Question: I am attempting to display a '.tif' in Java using a minimal number of additional libraries:
'''
import javax.imageio.ImageIO;
import javax.swing.ImageIcon;
import javax.swing.JFrame;
import javax.swing.JLabel;
import javax.swing.WindowConstants;
import javax.media.jai.widget.*;
import it.geosolutions.imageio.utilities.*;
import it.geosolutions.imageioimpl.plugins.tiff.*;
import com.sun.media.imageioimpl.common.*;
public static void main(String[] args) {
try {
File f = new File("image.tif");
BufferedImage tif = ImageIO.read(f);
ImageIcon ic = new ImageIcon(tif);
JFrame frame = new JFrame();
frame.setDefaultCloseOperation(WindowConstants.EXIT_ON_CLOSE);
JLabel label = new JLabel(ic);
frame.add(label);
frame.setVisible(true);
} catch (IOException e) {
e.printStackTrace();
}
}
'''
The libraries I'm using are:
'''
jai-core-1.1.3.jar
jai-imageio-1.1.jar
imageio-ext-tiff.1.1.3.jar
imageio-ext-utilities.1.1.3.jar
'''
From here: <URL>
However, the displayed image is:

which is decidedly the original image. Nor are any errors being thrown that I know of. Furthermore, the original image is fine, and doesn't change.
However, the original code is small. I don't actually use the 'imageio-ext' imports, but the program will fail without them. I also haven't used 'imageio-ext' before either.
Please help! I need to be able to use '.tif' images in Java without installing software.
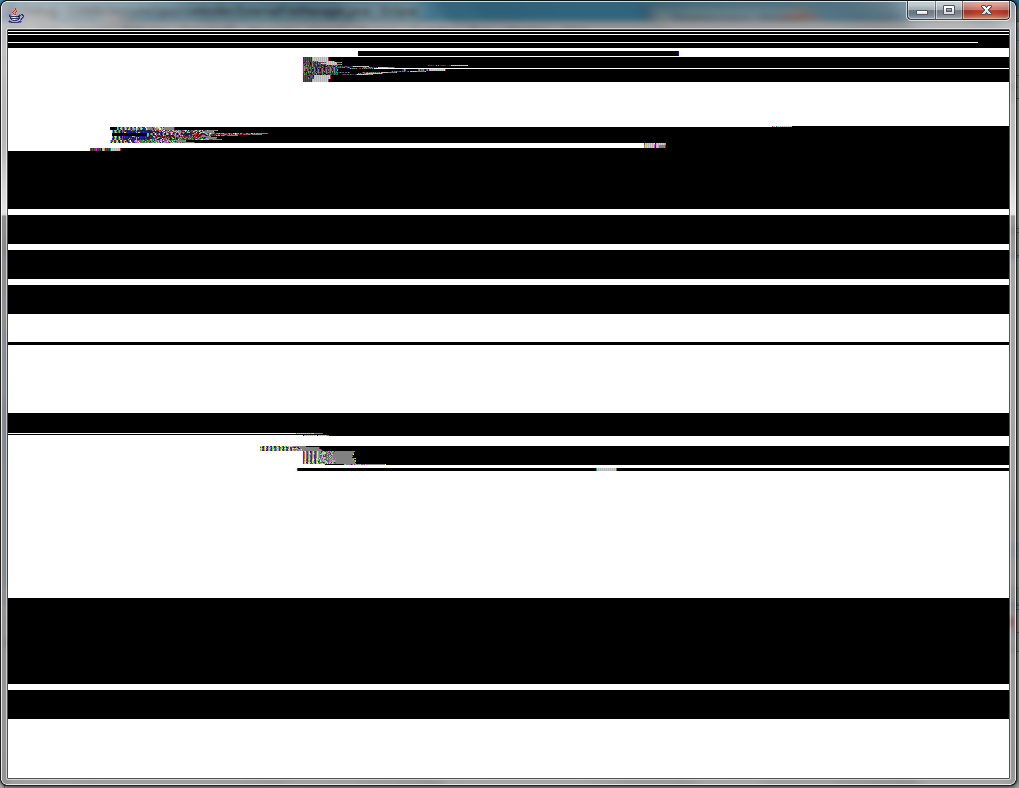
Answer: I ended up going with the most-recent version of <URL>.
There was a little bit of functionality I had to reverse-engineer myself (loading a single sub-TIFF at a specified width while maintaining aspect ratio):
'''
/**
* Load a scaled sub-TIFF image. Loads nth sub-image and scales to given width; preserves aspect ratio.
*
* @param fileName String filename
* @param index Index of sub-TIFF; will throw ArrayIndexOutOfBoundsException if sub-image doesn't exist
* @param w Desired width of image; height will scale
* @return Image (BufferedImage)
* @throws IOException
* @throws ImageReadException
*/
public static Image loadScaledSubTIFF(String fileName, int index, int w) throws IOException, ImageReadException {
File imageFile = new File(fileName);
ByteSourceFile bsf = new ByteSourceFile(imageFile);
FormatCompliance formatCompliance = FormatCompliance.getDefault();
TiffReader tiffReader = new TiffReader(true);
TiffContents contents = tiffReader.readDirectories(bsf, true, formatCompliance);
TiffDirectory td = contents.directories.get(index);
Image bi = td.getTiffImage(tiffReader.getByteOrder(), null);
Object width = td.getFieldValue(new TagInfo("", 256, TiffFieldTypeConstants.FIELD_TYPE_SHORT) {/**/});
Object height = td.getFieldValue(new TagInfo("", 257, TiffFieldTypeConstants.FIELD_TYPE_SHORT) {/**/});
int newWidth = w;
int newHeight = (int) ((newWidth * ((Number)height).doubleValue()) / (((Number)width).doubleValue()));
bi = bi.getScaledInstance(w, newHeight, java.awt.Image.SCALE_FAST);
height = null;
width = null;
td = null;
contents = null;
tiffReader = null;
formatCompliance = null;
bsf = null;
return bi;
}
'''